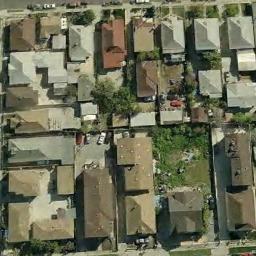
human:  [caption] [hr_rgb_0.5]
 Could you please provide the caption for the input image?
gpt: The dense residential is next to some cars and grass .

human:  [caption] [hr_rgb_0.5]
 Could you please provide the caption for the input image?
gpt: A dense residential area has a yard, A parking lot and lots of houses of different sizes .

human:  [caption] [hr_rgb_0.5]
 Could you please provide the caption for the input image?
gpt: There are several cars running on the road beside the residential area .

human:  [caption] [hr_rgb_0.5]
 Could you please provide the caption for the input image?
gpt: There are many roads and neatly arranged houses and trees and many vehicles in densely populated areas .

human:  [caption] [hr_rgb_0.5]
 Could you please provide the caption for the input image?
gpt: There are brown and gray buildings on a dense residential area .